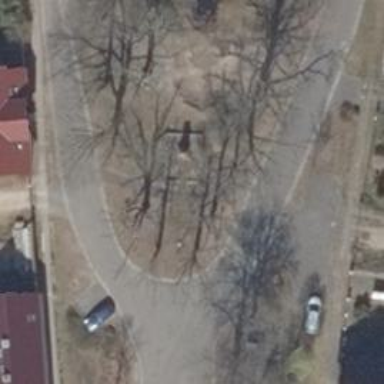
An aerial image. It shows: Historic memorial.